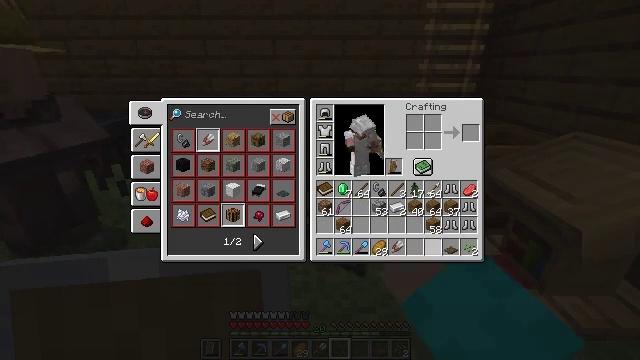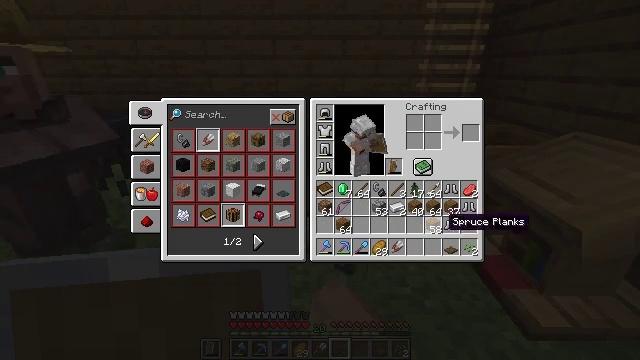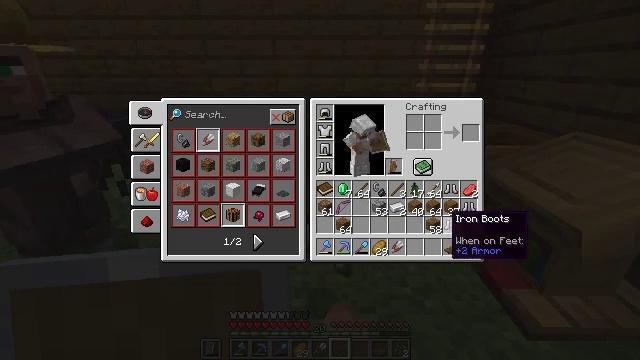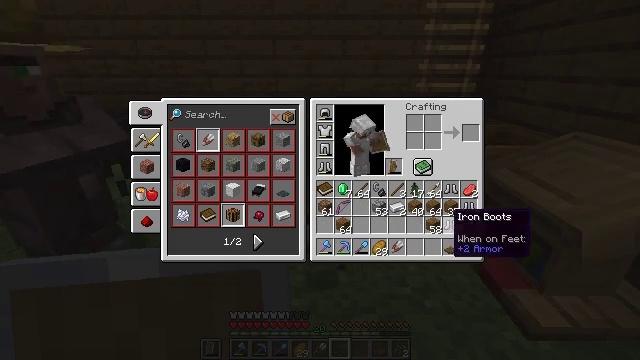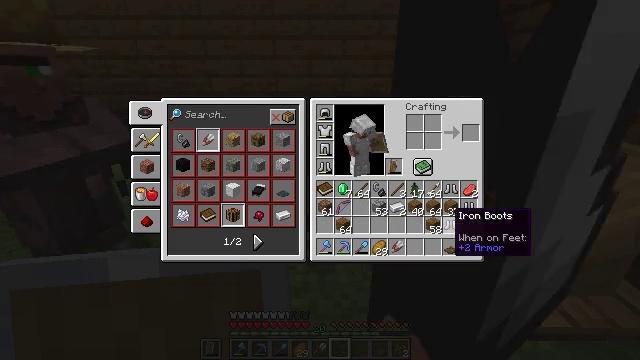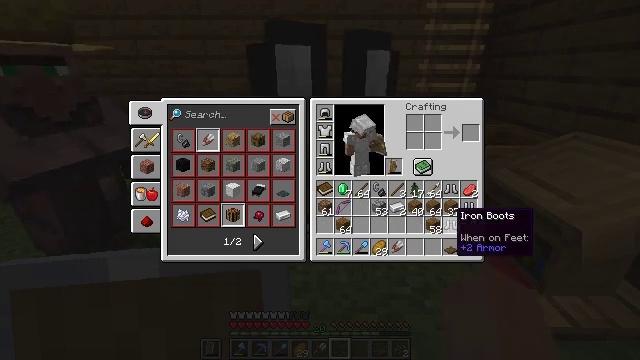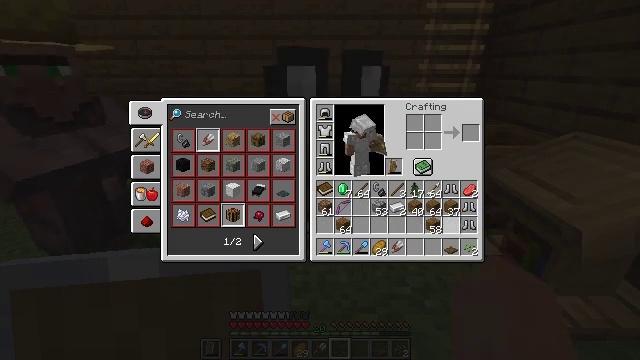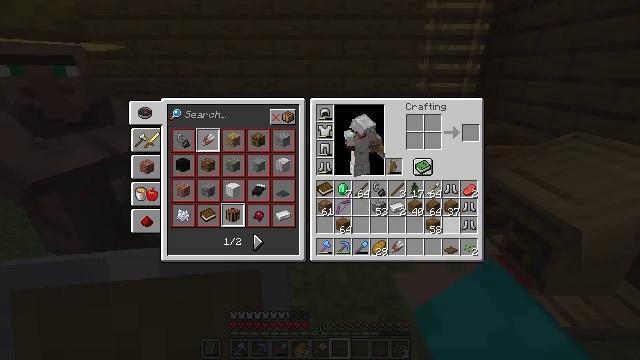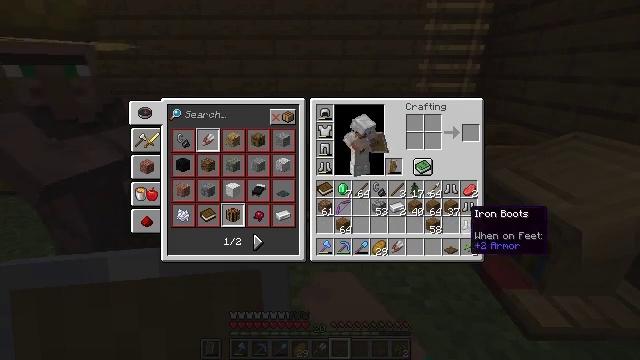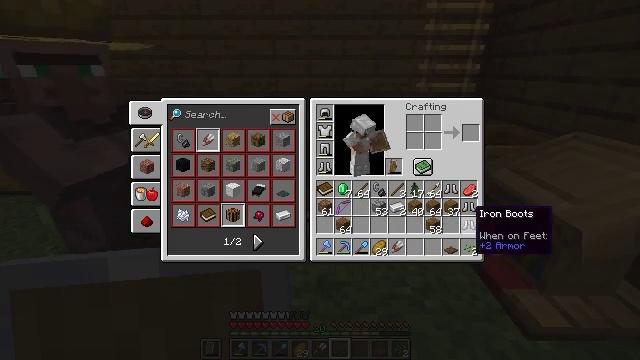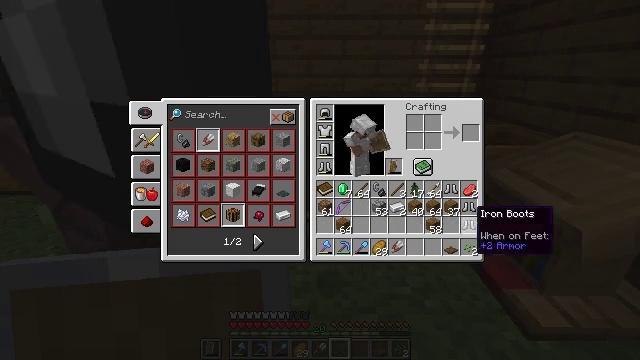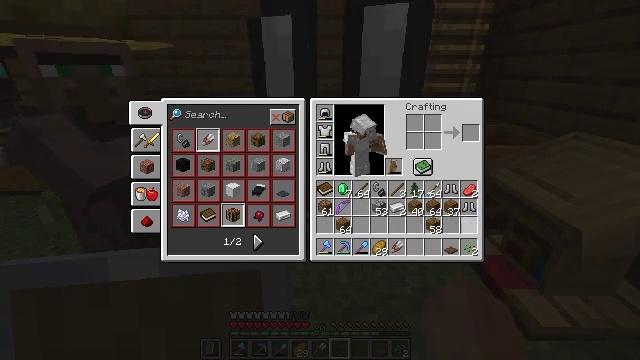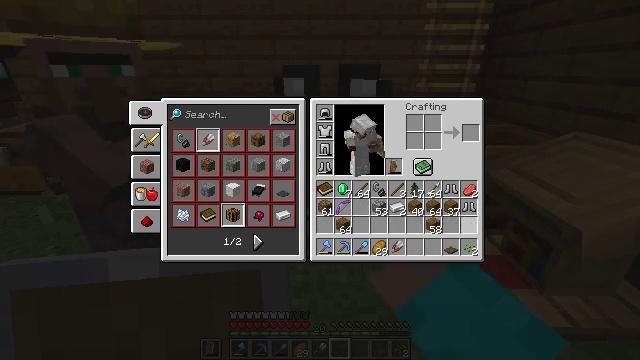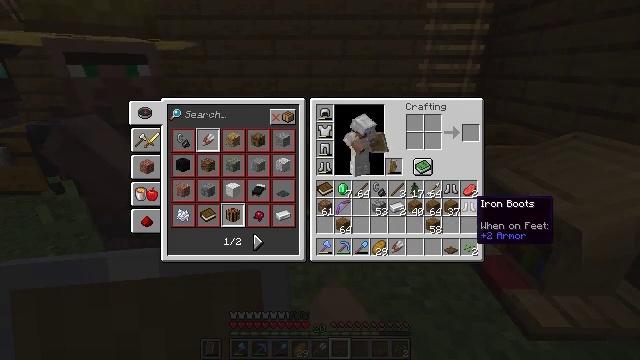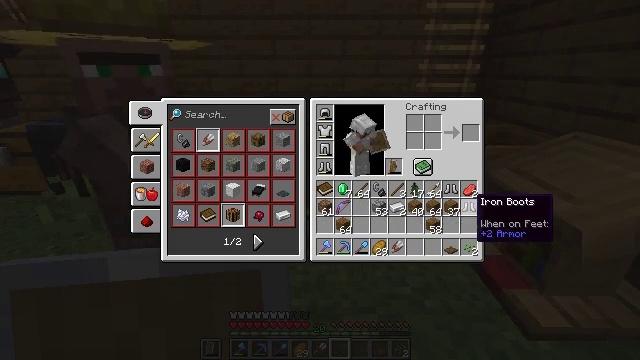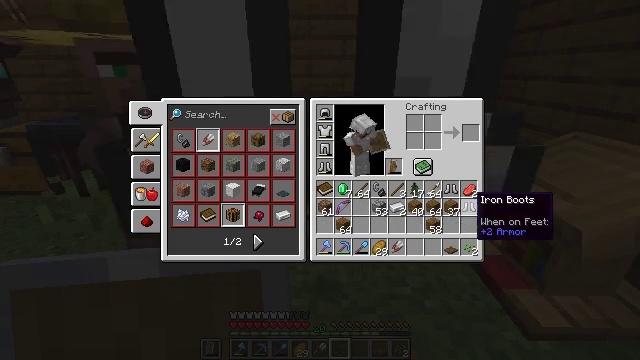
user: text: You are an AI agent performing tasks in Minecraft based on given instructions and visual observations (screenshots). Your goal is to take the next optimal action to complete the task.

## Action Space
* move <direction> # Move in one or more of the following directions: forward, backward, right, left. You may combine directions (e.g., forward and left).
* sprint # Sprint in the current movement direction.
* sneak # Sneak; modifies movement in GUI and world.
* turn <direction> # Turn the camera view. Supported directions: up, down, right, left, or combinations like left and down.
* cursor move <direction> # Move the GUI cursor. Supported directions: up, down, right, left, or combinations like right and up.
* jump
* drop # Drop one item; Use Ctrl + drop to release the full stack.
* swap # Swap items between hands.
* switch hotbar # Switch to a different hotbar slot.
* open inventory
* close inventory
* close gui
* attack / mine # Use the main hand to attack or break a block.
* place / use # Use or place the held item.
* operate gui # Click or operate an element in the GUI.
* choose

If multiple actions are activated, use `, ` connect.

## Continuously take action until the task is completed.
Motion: motion action
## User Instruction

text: Drop a pair of iron boots.
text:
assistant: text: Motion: sprint, cursor move right and up, drop
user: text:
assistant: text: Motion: sprint
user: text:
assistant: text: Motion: sprint
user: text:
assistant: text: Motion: sprint
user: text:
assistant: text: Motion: sprint
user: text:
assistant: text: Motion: sprint, drop
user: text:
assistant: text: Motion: sprint, drop
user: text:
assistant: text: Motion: sprint
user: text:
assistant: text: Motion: sprint
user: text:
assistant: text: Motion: sprint
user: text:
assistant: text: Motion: sprint, drop
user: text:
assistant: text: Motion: sprint, drop
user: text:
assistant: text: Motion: sprint, cursor move up, drop
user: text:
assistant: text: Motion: sprint
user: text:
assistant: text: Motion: sprint
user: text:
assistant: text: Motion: sprint, drop
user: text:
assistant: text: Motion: sprint, drop
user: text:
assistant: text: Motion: sprint, drop
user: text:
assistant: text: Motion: sprint, cursor move left and up
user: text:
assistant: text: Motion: sprint
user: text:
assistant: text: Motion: sprint
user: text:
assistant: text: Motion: sprint
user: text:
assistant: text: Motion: sprint
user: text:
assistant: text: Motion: sprint
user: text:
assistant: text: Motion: sprint
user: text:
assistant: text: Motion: sprint
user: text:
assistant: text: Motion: sprint, drop
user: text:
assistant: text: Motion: sprint, drop
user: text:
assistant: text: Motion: sprint, drop
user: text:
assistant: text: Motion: sprint